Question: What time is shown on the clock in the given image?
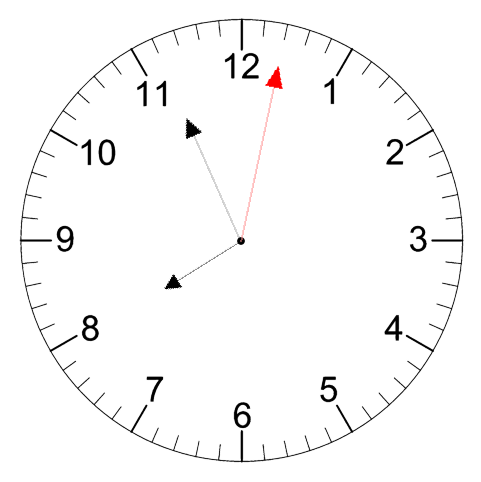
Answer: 07:56:02